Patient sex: M
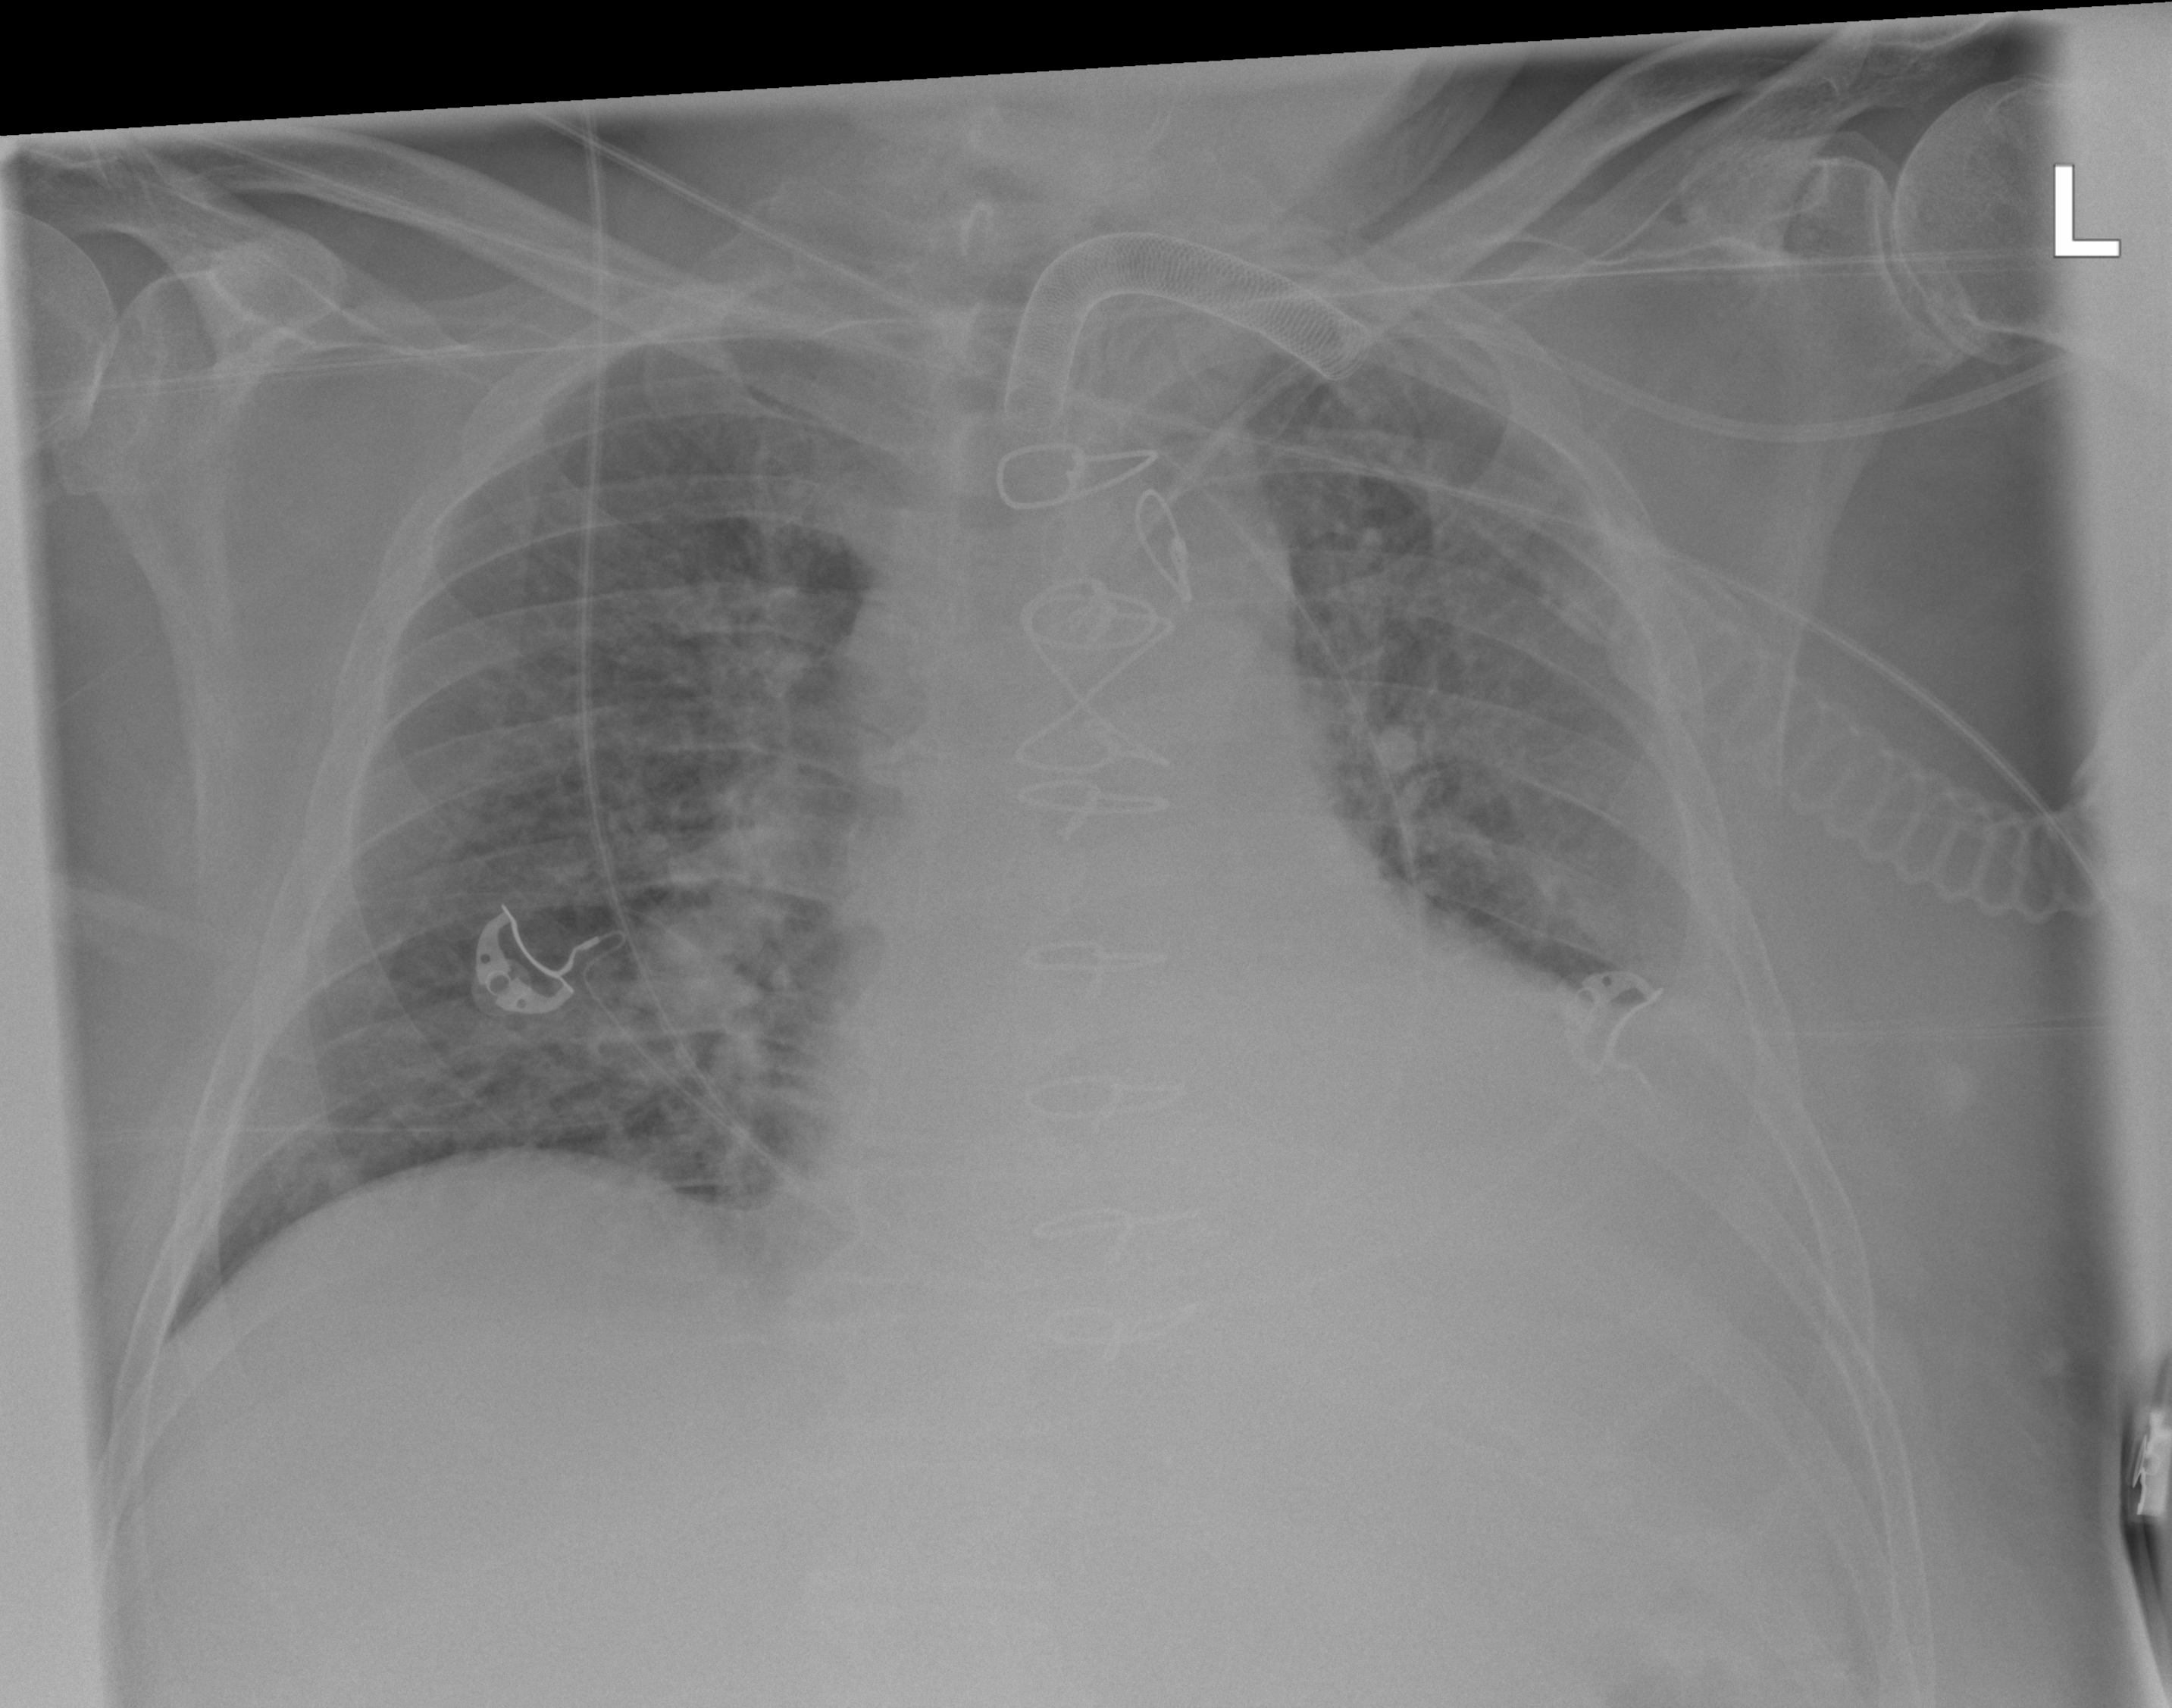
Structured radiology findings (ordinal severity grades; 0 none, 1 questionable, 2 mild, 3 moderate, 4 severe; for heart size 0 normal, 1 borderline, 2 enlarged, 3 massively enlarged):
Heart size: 1
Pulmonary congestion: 2
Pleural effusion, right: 0
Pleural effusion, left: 3
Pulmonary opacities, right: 2
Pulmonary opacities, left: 0
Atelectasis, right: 2
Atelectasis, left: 3